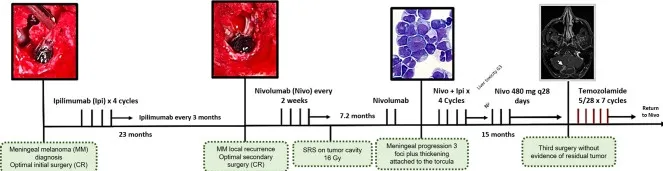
Graphic evolution of the clinical case and of the tumor genomics evaluated by NGS in tumor tissue and CSF.
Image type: pathology (immunostaining)